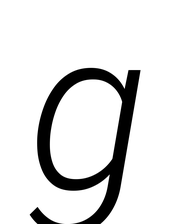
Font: Roboto-Italic_Light_Italic